Question: I'm making a website and my navigation need a transparent arrow and see the drop shadow below the 'div'.
I need a solution in pure HTML/CSS (no JavaScript).
---

---
(I put the triangle in red to see it, if a put transparent nothing is shown)
'''
.box {
position:relative;
display:block;
height:100px;
width:100%;
box-shadow: 0px 5px 5px rgba(50, 50, 50, 0.75);
}
.box:after {
content:"";
display:inline-block;
position:absolute;
border: 15px solid;
margin-left: -15px;
height: 0;
width: 0;
left:50%;
border-color:transparent transparent red transparent;
bottom: 0;
}
'''
<URL>
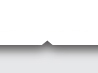
Answer: You can use two pseudo-elements and <URL>.
# demo
Relevant CSS:
'''
.box:before, .box:after {
content: "";
position: absolute;
top: 100%;
width: 50%; height: 1em;
transform-origin: 100% 0;
transform: skewX(-45deg);
background: inherit;
}
.box:after {
right: 0;
transform-origin: 0 0;
transform: skewX(45deg);
}
'''
<URL>. Browsers that support 'box-shadow' support 2D transforms as well.